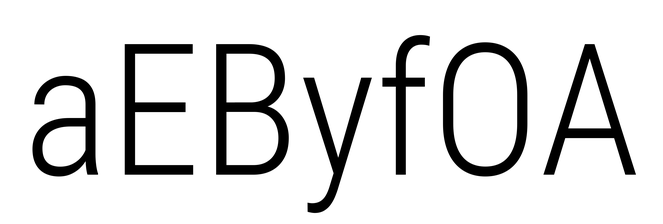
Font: Roboto_Condensed_Light